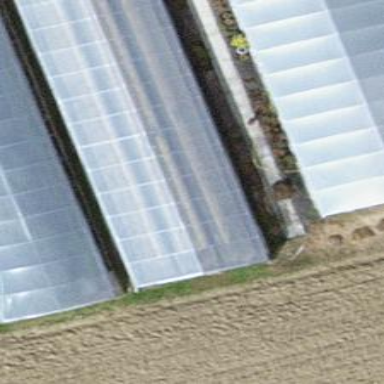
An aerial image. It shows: Greenhouse.